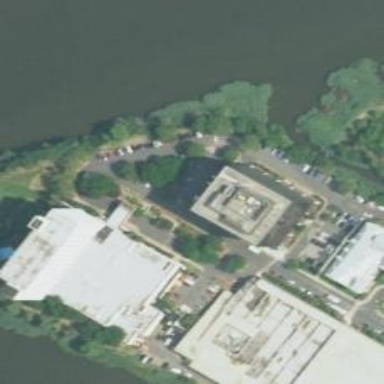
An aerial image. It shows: Hotel building.